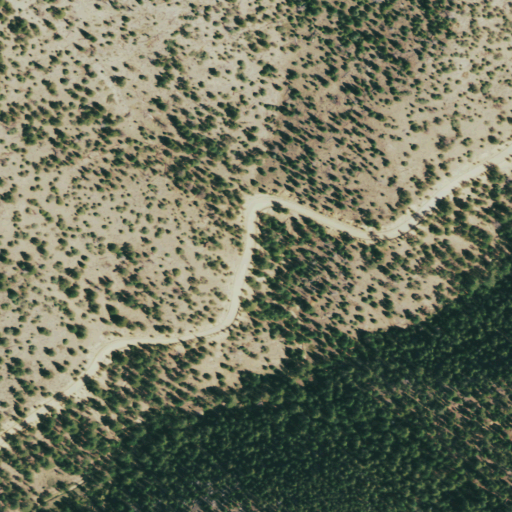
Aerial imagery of slope(s) in Colorado named Balarat Hill containing shrub, evergreen forest, and grassland